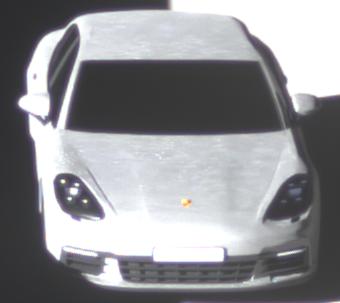
Make: Porsche
Model: Panamera
Detailed model: Panamera (971)
Model produced from: 2016/11
Model produced until: 2018/08
Doors: 5
Color: white
Road condition: dry road
Daytime: morning or afternoon
Contrast: high contrast